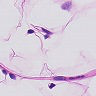
Metastatic tissue present: no